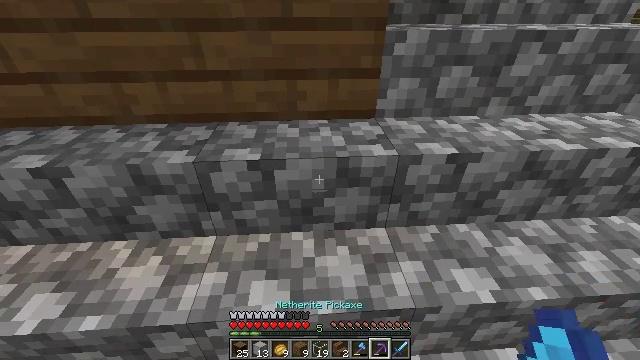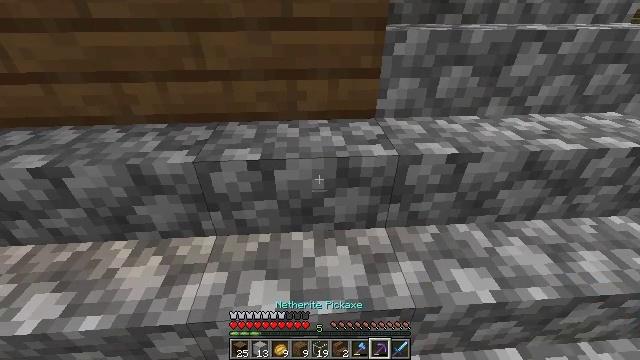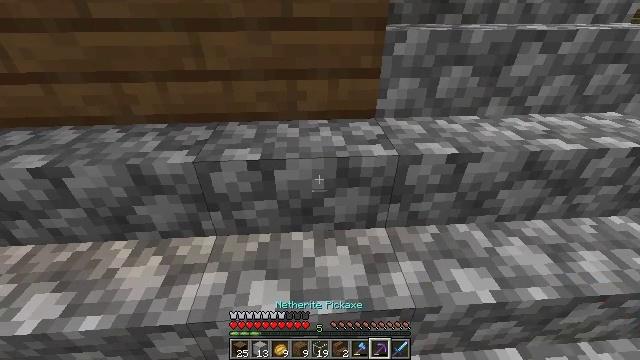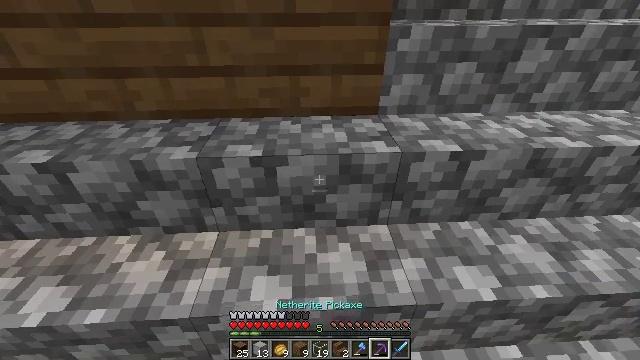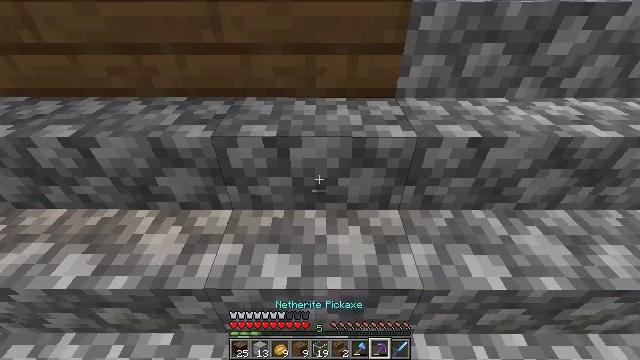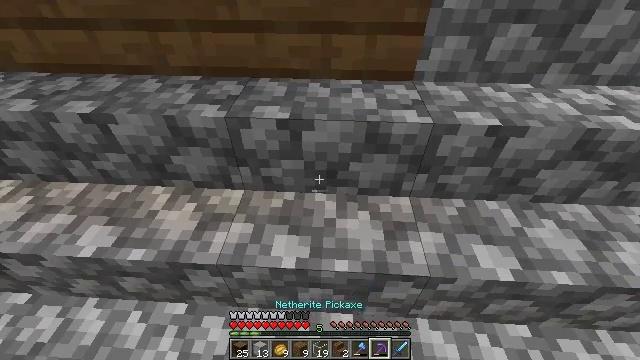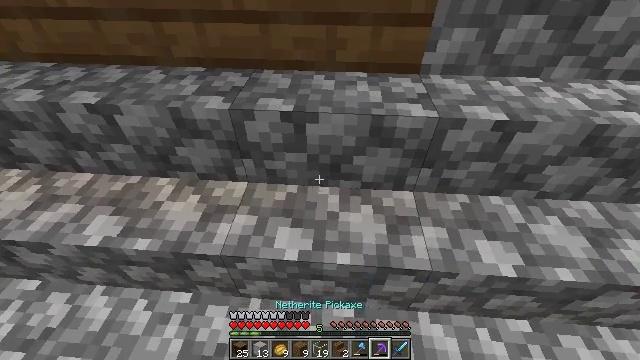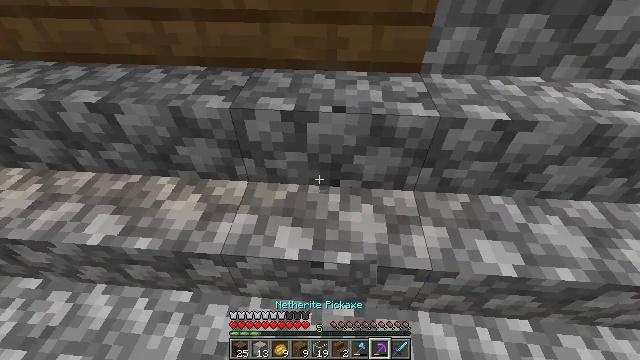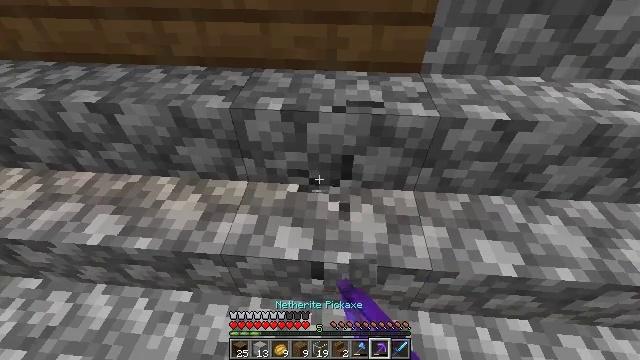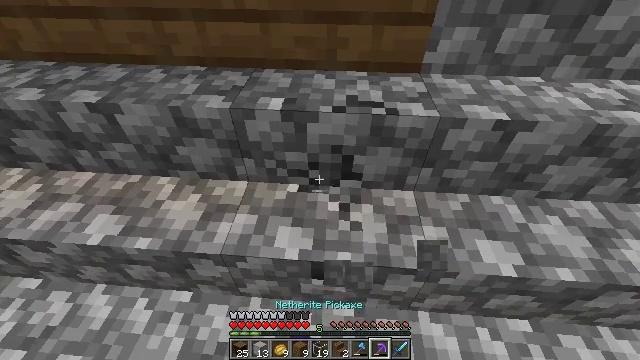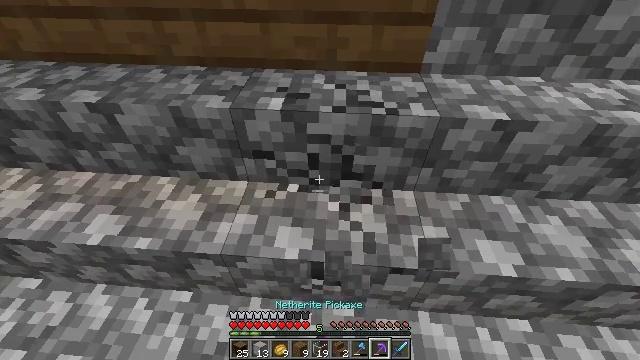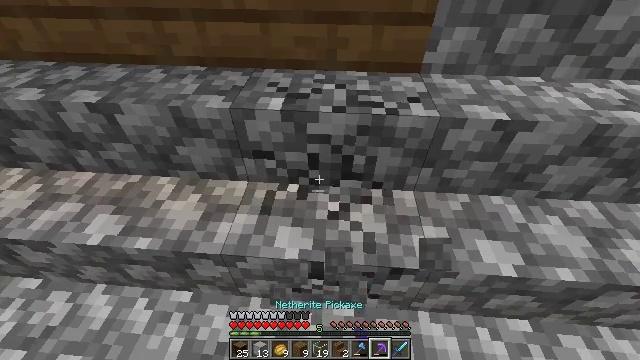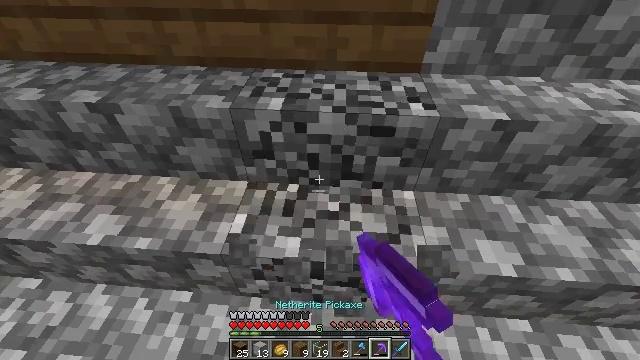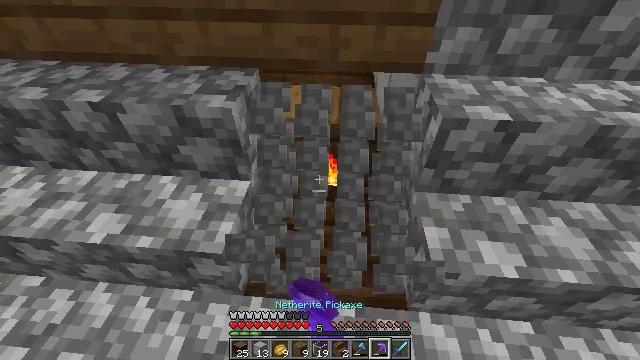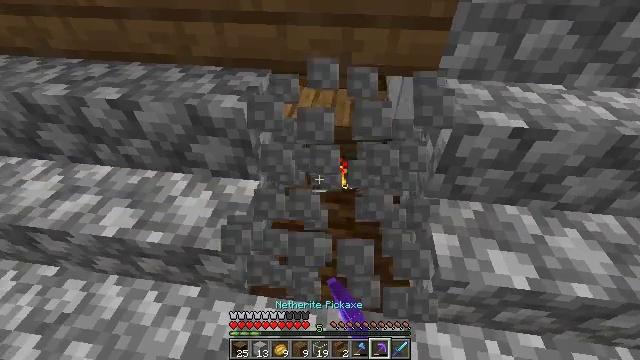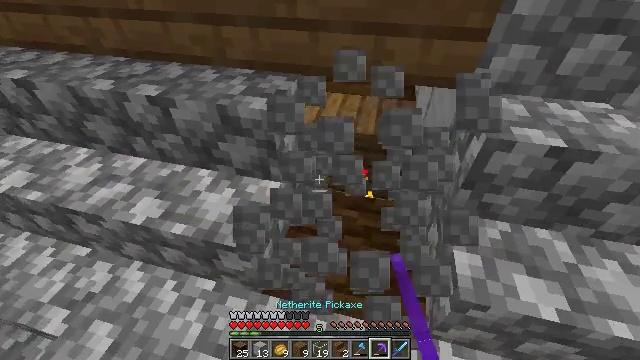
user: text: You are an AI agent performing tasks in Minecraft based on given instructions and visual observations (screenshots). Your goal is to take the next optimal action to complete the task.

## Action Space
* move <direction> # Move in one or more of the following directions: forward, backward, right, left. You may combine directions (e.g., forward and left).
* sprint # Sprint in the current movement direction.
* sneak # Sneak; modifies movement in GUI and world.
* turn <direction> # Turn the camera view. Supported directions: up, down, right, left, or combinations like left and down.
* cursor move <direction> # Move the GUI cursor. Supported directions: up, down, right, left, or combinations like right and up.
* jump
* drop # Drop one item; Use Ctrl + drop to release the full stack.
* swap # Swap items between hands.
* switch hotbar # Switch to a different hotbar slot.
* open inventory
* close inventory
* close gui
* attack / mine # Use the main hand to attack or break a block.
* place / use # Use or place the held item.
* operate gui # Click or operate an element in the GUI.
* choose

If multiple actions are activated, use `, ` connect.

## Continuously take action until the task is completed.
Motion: motion action
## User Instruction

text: Attack the cobblestone stairs to retrieve it.
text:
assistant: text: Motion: no_op
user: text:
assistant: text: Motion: no_op
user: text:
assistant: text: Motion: no_op
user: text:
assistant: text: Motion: turn left and down
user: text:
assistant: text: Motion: turn left and down
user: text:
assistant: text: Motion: turn left and down
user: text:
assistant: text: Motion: attack / mine
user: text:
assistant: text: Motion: attack / mine
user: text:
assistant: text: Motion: attack / mine
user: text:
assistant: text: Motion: attack / mine
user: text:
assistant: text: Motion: attack / mine
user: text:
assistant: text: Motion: attack / mine
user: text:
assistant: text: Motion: attack / mine
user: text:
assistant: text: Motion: turn left, attack / mine
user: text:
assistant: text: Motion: turn left and up, attack / mine
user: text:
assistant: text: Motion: turn left and up, attack / mine
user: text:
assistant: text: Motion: turn left and up, attack / mine
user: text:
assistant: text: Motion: turn left and up, attack / mine
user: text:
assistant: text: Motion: turn left, attack / mine
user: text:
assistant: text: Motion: attack / mine
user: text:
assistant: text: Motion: turn left, attack / mine
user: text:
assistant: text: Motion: turn left, attack / mine
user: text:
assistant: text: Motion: turn left, attack / mine
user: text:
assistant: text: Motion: attack / mine
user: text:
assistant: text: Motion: attack / mine
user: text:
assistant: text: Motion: attack / mine
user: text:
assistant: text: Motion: attack / mine
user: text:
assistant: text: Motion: attack / mine
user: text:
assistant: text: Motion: attack / mine
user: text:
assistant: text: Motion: attack / mine